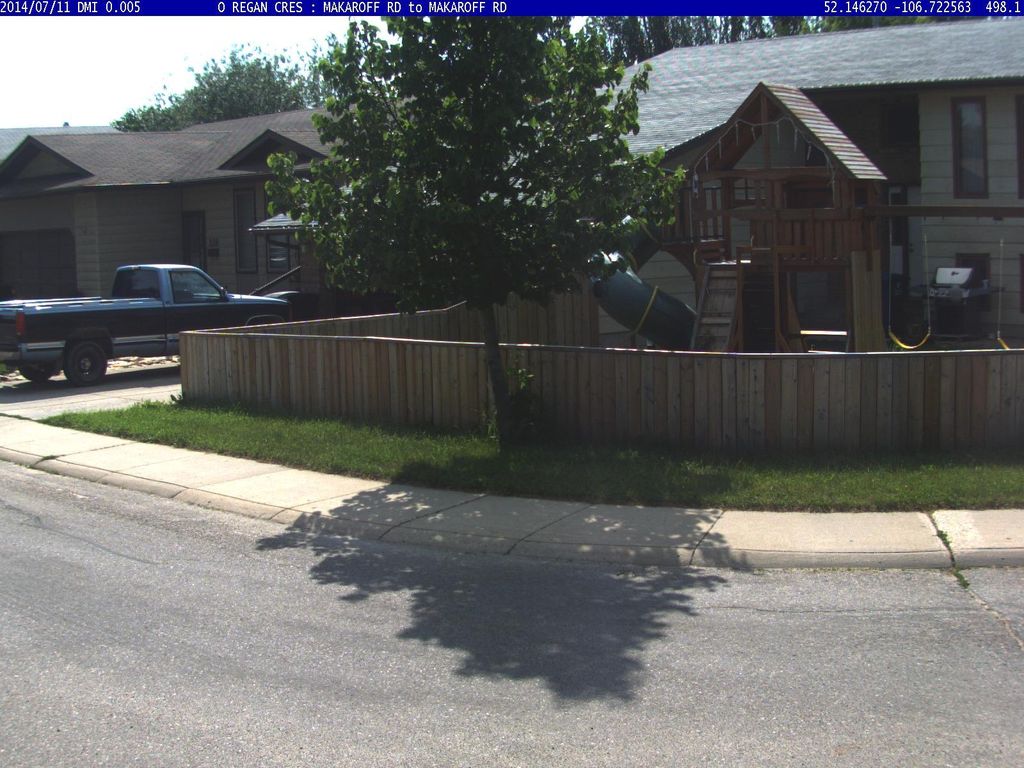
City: saskatoon